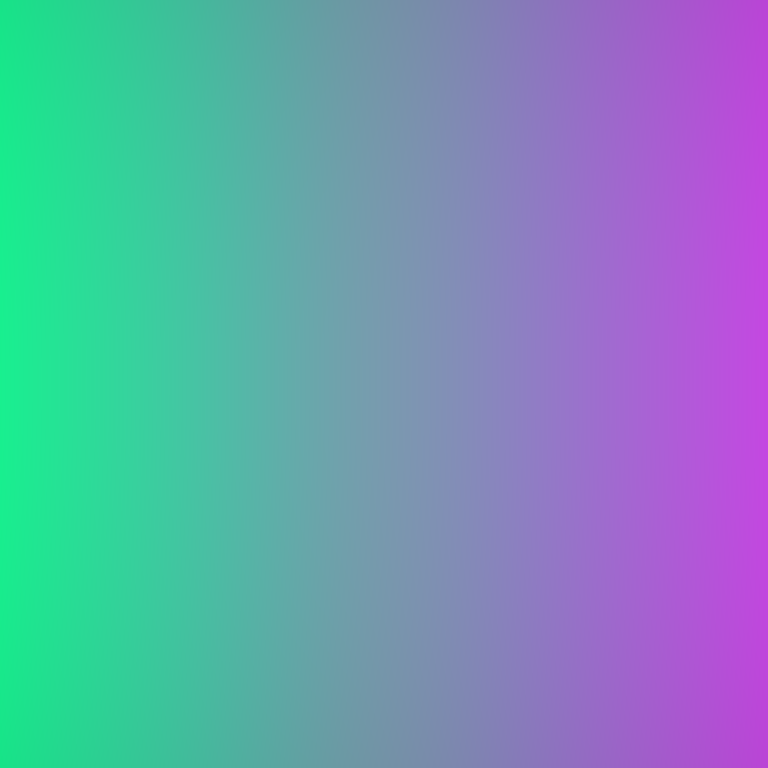
Abstract light effect, smooth gradient from vibrant green to soft purple, serene atmosphere, diffuse glow, no room, no furniture, no objects.